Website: lowes
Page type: newsletter-management
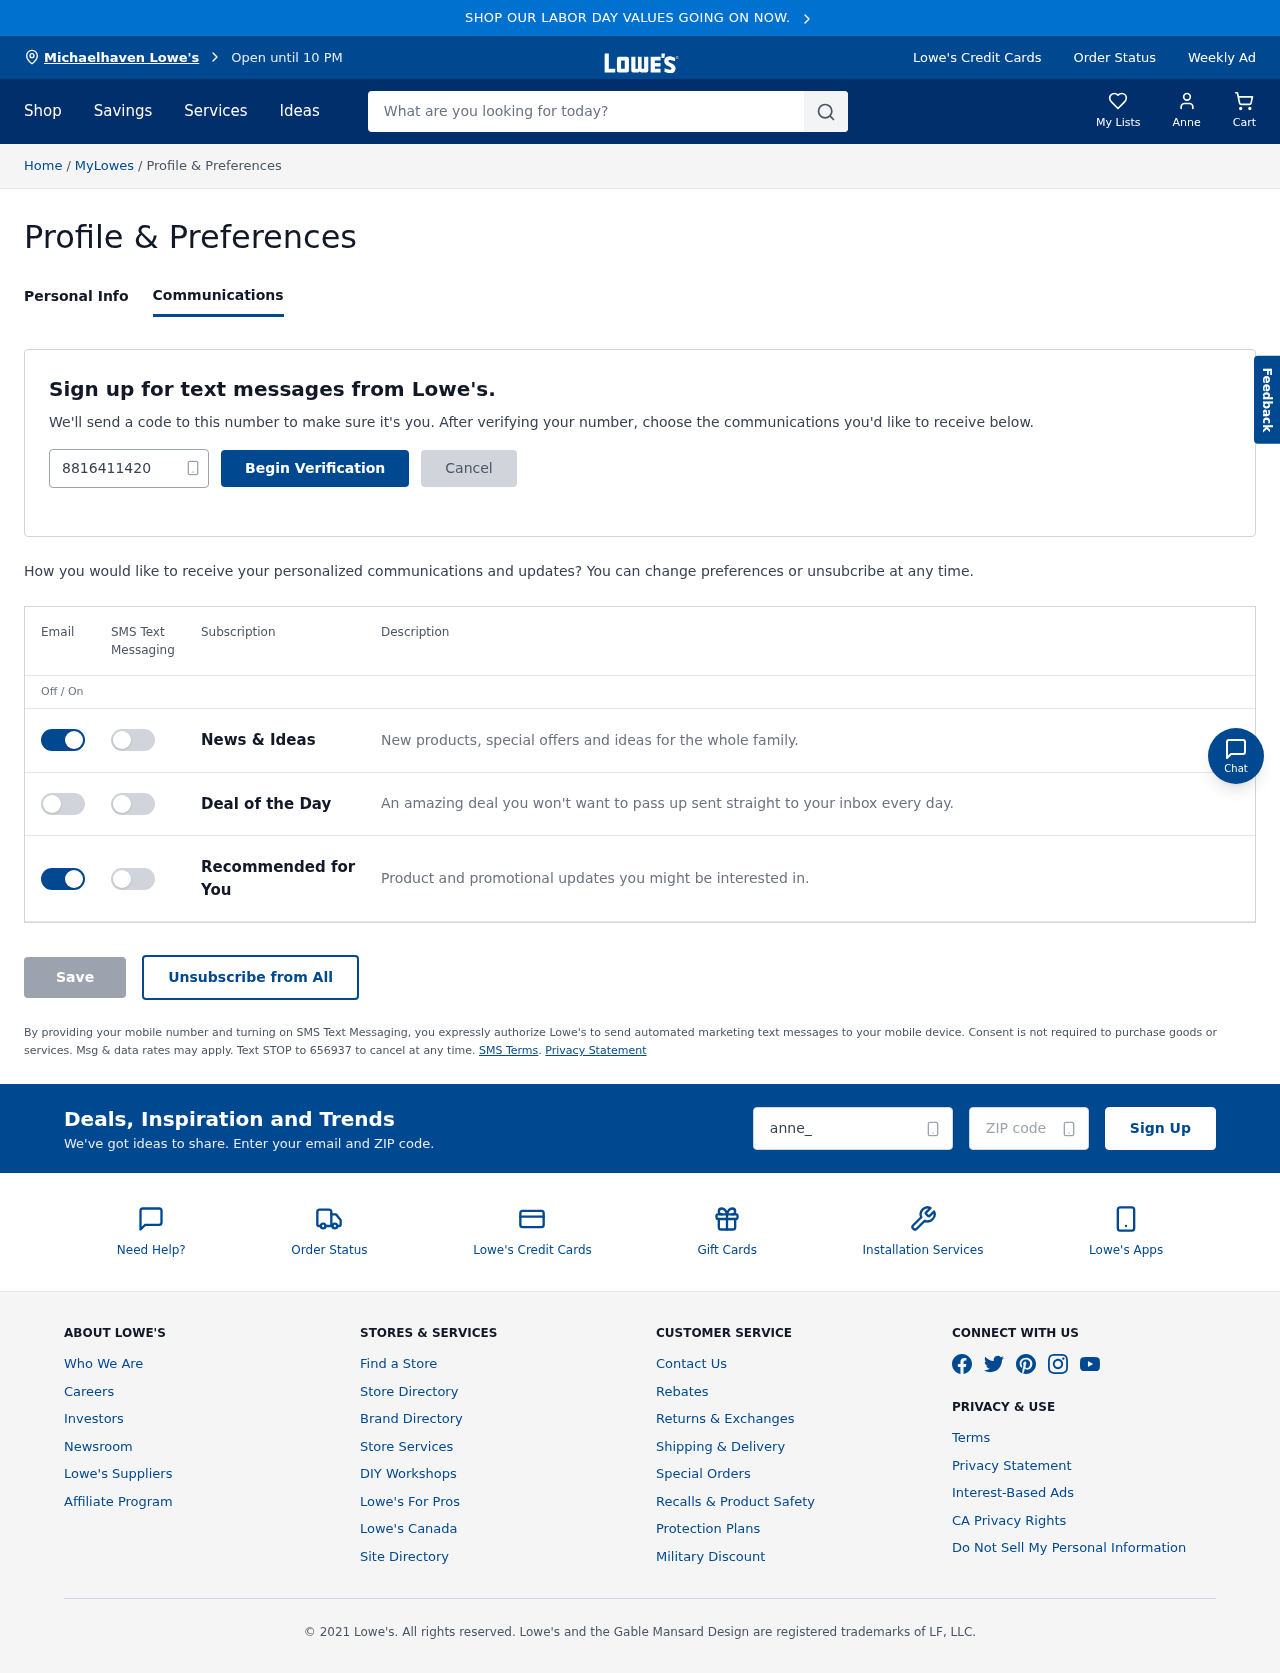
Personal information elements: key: PII_CITY
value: Michaelhaven Lowe's
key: PII_EMAIL
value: anne_jordan@gmail.com
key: PII_FIRSTNAME
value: Anne
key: PII_PHONE
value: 8816411420
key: PII_POSTCODE
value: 98190
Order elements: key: ORDER_NUM_ITEMS
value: Cart
Search elements: key: HEADER_SEARCH
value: What are you looking for today?